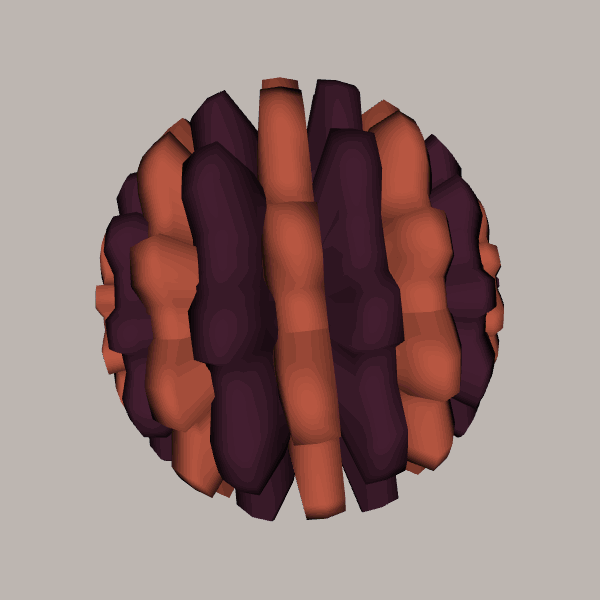
Background: light